Question: I am trying to design a chat UI with Swing, but I am too dumb to figure out how to do proper indentation for the message portion.
Here's an example of what I'm after:

Here's what I just hacked together (just copy-and-paste it):
'''
import javax.swing.*;
import javax.swing.text.*;
import java.awt.*;
public class Scrap {
private static final int NICK_INDENT = 120;
private static final int MESSAGE_INDENT = NICK_INDENT + 10;
private static boolean applyHangingIndent = false;
public static void main(final String args[]) {
StyledDocument doc = new DefaultStyledDocument();
JTextPane pane = new JTextPane(doc) {
@Override
protected void paintComponent(Graphics g) {
super.paintComponent(g);
g.setColor(Color.BLACK);
g.drawLine(NICK_INDENT + 5, 0, NICK_INDENT + 5, getHeight());
}
};
TabStop[] tabs = new TabStop[2];
tabs[0] = new TabStop(NICK_INDENT, TabStop.ALIGN_RIGHT, TabStop.LEAD_NONE);
tabs[1] = new TabStop(MESSAGE_INDENT, TabStop.ALIGN_LEFT, TabStop.LEAD_NONE);
TabSet tabset = new TabSet(tabs);
StyleContext sc = StyleContext.getDefaultStyleContext();
AttributeSet aset = sc.addAttribute(SimpleAttributeSet.EMPTY, StyleConstants.TabSet, tabset);
pane.setParagraphAttributes(aset, false);
insertString(doc, " a nickname: this is the message blaa blaa blaa
");
if (applyHangingIndent) {
applyHangingIndent(doc);
}
insertString(doc, " another nickname: here is another message blaa blaa blaablaa, try to resize the window
");
if (applyHangingIndent) {
applyHangingIndent(doc);
}
insertString(doc, " a third nickname: now try to set the applyHangingIndent to true!
");
if (applyHangingIndent) {
applyHangingIndent(doc);
}
JFrame frame = new JFrame();
frame.setContentPane(new JScrollPane(pane));
frame.setDefaultCloseOperation(WindowConstants.EXIT_ON_CLOSE);
frame.setSize(600, 300);
frame.setLocationRelativeTo(null);
frame.setVisible(true);
}
private static void insertString(StyledDocument doc, String str) {
try {
doc.insertString(doc.getLength(), str, null);
} catch (BadLocationException e) {
e.printStackTrace();
}
}
private static void applyHangingIndent(StyledDocument doc) {
SimpleAttributeSet sas = new SimpleAttributeSet();
int indent = MESSAGE_INDENT;
StyleConstants.setFirstLineIndent(sas, -indent);
StyleConstants.setLeftIndent(sas, indent);
doc.setParagraphAttributes(0, doc.getLength(), sas, false);
}
}
'''
Try to resize the window to a smaller size.
Now, try to set the applyHangingIndent to true and resize again.
To my mind the code should be OK, however the negative first line indent property does not seem to work with tabstops.
Anyone have ideas how to make the indentation work properly?
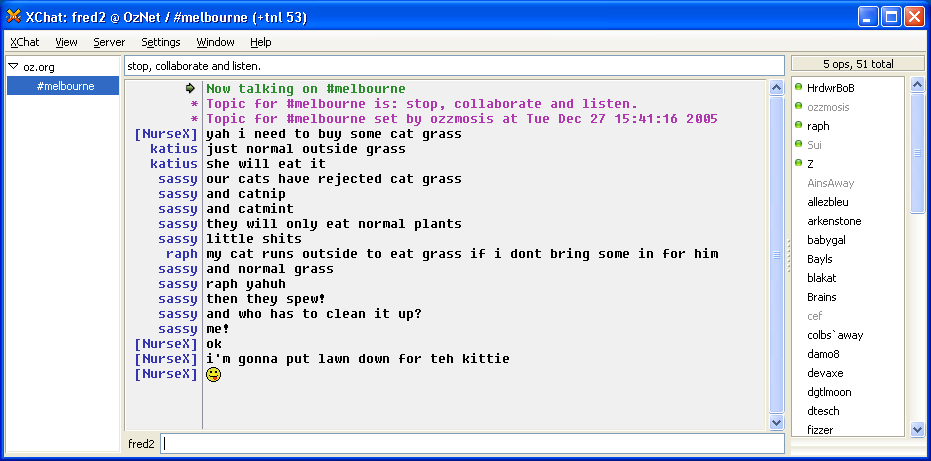
Answer: I would recommend another approach - tables based.
See the example <URL>
You can define a table with 2 columns and as many rows as you need (for each message).
The first cell contains nickname and the second contains message. You can align content of cells (normal paragraphs in fact) as you wish. Also you can define any desired borders to be rendered or not for the columns/rows.